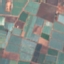
Label: PermanentCrop